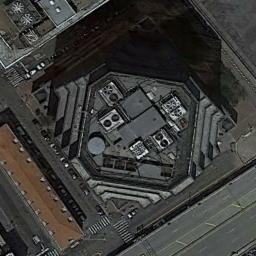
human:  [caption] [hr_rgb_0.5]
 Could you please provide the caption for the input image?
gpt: A commercial area with a gray building and an orange church is surrounded by some roads .

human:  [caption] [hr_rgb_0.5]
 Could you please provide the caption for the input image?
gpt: The building is in a square area .

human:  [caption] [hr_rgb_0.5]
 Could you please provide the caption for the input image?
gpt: In a commercial district there are several tall buildings of different shapes and several roads with many cars .

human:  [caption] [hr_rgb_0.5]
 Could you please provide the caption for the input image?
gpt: The commercial area is near the road .

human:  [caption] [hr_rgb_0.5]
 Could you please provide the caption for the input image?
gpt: A brown building by the roadside on a commercial area .